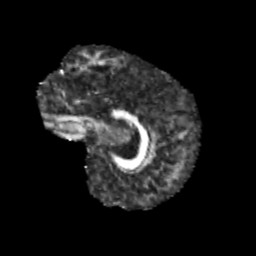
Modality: FA
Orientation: sagittal
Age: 9
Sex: male
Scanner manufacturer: siemens
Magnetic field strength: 3 T
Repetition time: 3.8 s
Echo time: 0.07 s